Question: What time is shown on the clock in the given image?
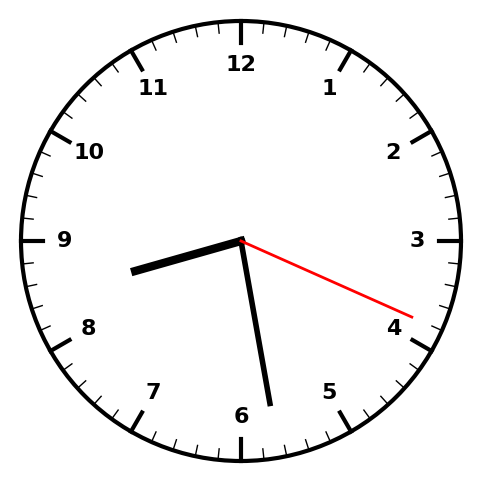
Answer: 08:28:19